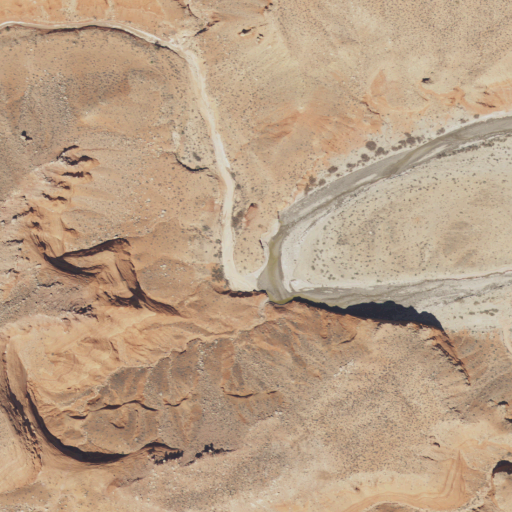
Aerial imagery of valley in Utah named Clay Canyon containing only shrub